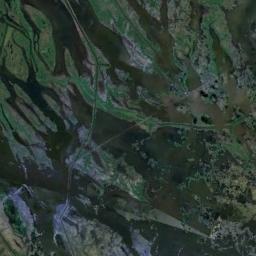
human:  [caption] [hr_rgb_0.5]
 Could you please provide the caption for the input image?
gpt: The wetland consists of bare land, Green plants and water .

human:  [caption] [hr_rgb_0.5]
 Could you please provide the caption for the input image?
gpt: The river surface in a wetland is covered with large green and brown mixed dense vegetation .

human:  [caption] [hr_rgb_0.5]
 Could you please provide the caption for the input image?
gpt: Half of this wetland is bare rock and the other half is covered by vegetation .

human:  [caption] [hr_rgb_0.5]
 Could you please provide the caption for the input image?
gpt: There are numerous different shapes and sizes of water around the wetlands .

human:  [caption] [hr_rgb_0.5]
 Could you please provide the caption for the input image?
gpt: There are many green areas and water areas on the wetland .